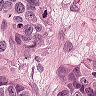
Metastatic tissue present: yes